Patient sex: M
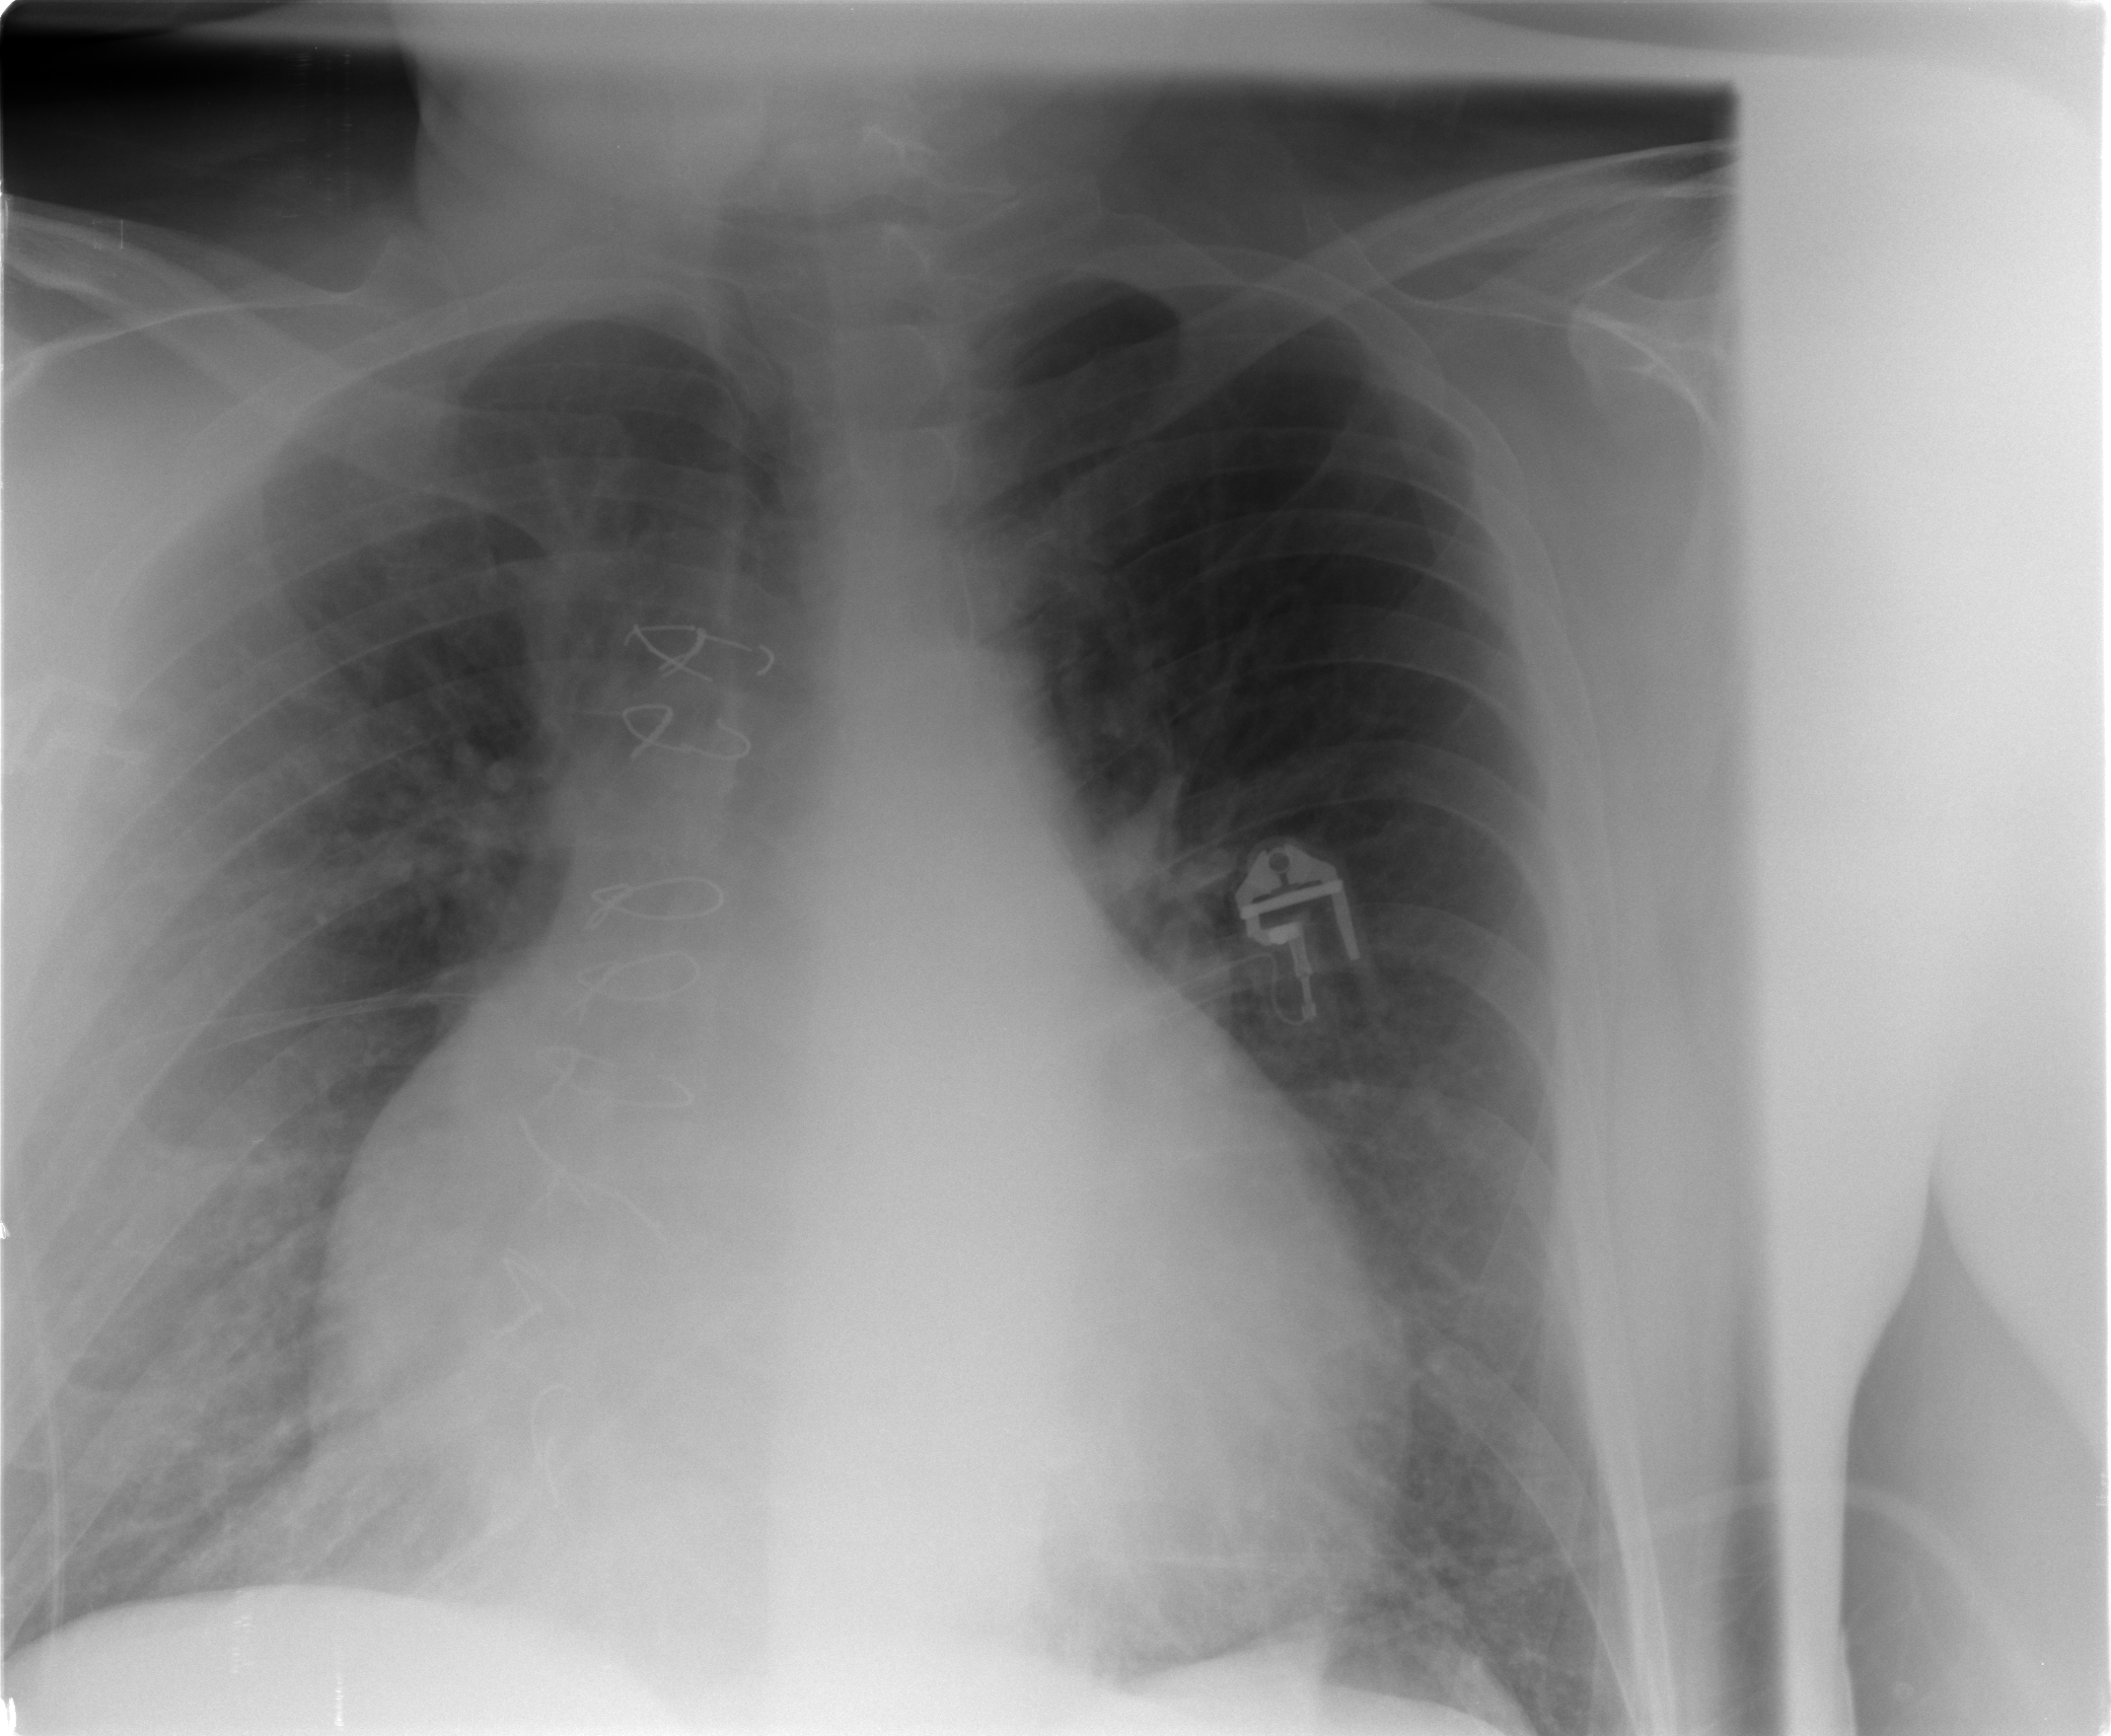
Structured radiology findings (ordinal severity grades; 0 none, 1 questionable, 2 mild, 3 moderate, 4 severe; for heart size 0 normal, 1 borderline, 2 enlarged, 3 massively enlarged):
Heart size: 2
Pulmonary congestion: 0
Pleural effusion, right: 0
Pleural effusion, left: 0
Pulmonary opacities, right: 0
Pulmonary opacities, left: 0
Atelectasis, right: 2
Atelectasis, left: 1